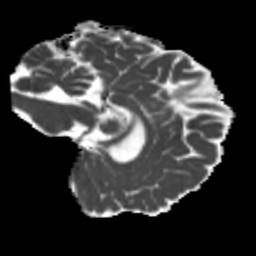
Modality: MD
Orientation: sagittal
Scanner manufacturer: siemens
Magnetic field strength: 3 T
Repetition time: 4 s
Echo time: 0.0594 s